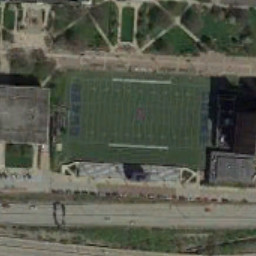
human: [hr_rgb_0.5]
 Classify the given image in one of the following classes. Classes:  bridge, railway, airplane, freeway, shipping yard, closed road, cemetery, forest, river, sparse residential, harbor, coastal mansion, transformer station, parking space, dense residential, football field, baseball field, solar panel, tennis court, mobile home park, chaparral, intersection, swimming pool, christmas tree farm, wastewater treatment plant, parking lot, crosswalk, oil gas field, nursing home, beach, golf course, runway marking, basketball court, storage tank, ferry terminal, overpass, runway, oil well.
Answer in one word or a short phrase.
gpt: football field